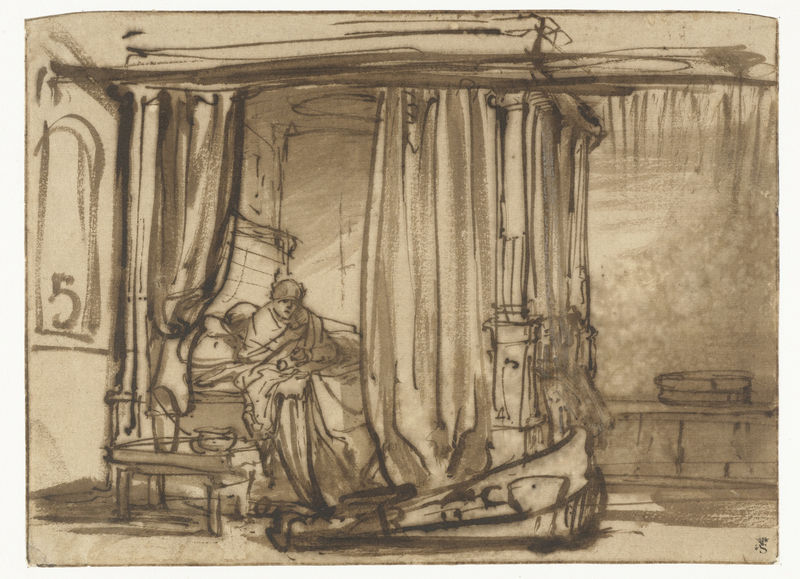
Titel: Vrouw (Saskia?) zittend in een hemelbed
Künstler: Rembrandt Harmensz. van Rijn
Standort: Amsterdam
Institution: Rijksmuseum
Schlagwörter: mann, weiß, menschen, ocker, sitzen, braun, fenster, raum, schwarz, zeichnung, zimmer, beige, wand, mensch, rembrandt, vorhang, decke, kommode, liegen, bank, hocker, kissen, bett, kohle, nachttisch, bettpfanne, beett, 5, lieegen